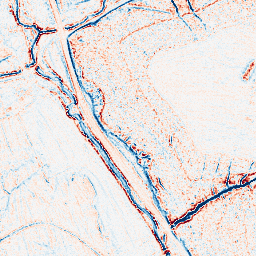
Category: edge_preserving
Decomposition family: anisotropic_diffusion
Decomposition parameters: iterations: 5
kappa: 50
gamma: 0.15
Upsampling method: sinc_hamming
Upsampling parameters: scale: 2
kernel_size: 4
Upsampling scale: 2